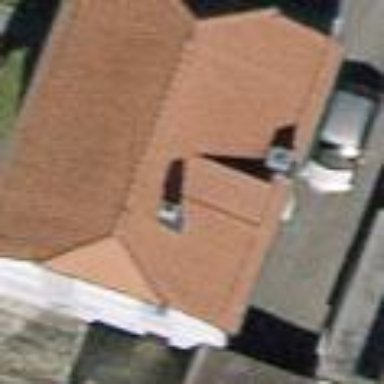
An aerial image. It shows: Detached building with hipped roof.